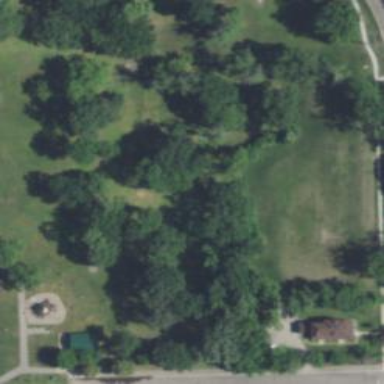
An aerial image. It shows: Disc golf basket.